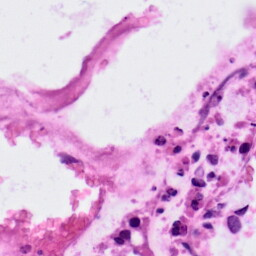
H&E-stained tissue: Colon